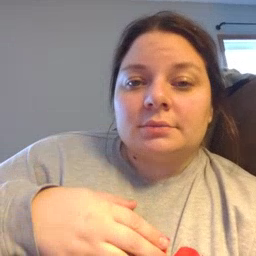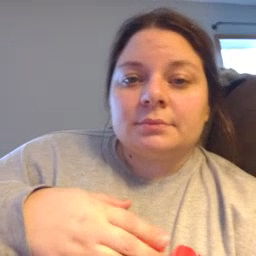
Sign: blue